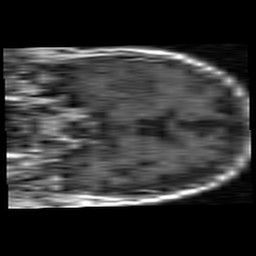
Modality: T1w
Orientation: coronal
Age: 76
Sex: male
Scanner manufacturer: philips
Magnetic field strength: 1.5 T
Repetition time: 0.375 s
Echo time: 0.011 s